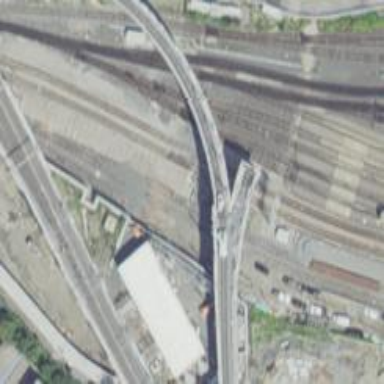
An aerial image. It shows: Disused railway bridge with electrified contact lines. The bridge is located in yard area.